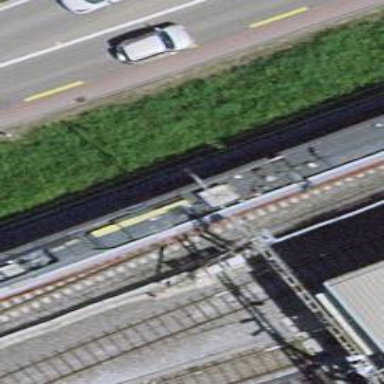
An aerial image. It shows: Single-track electrified railway with contact line.